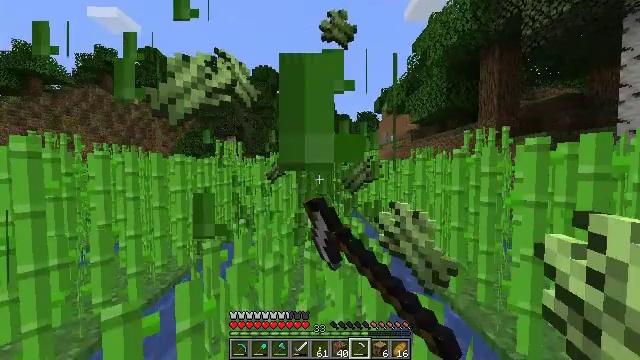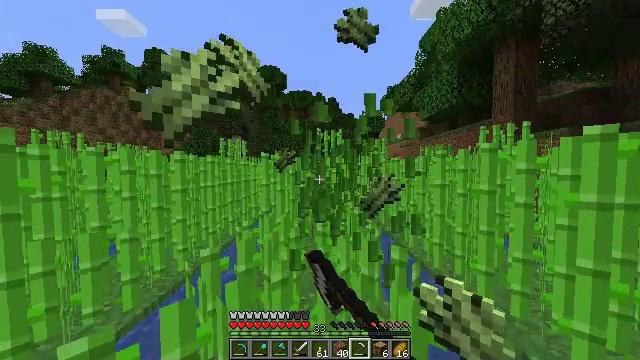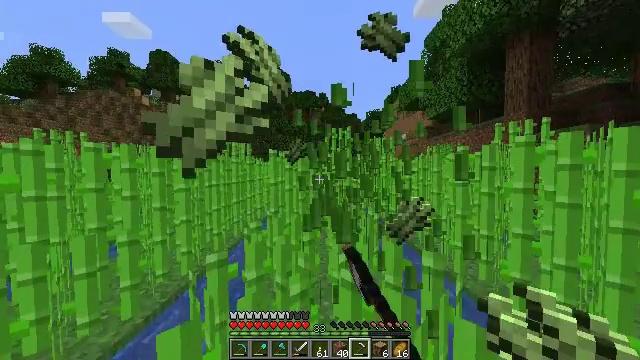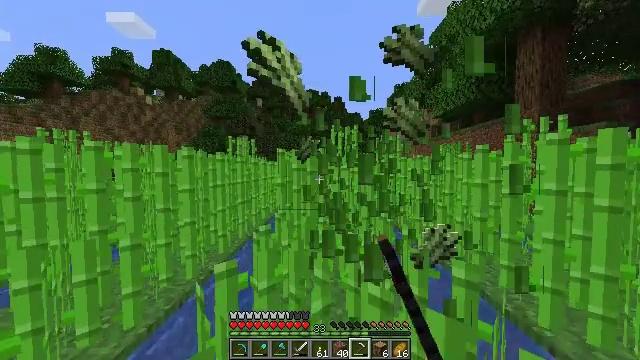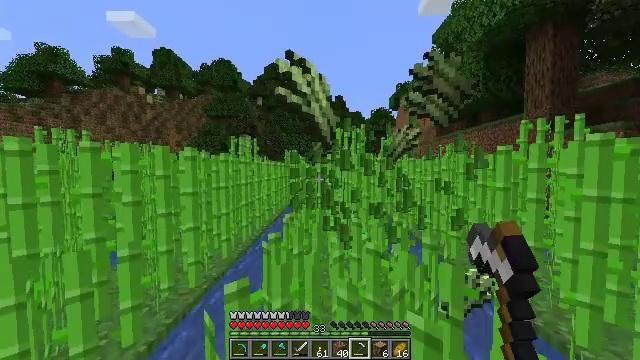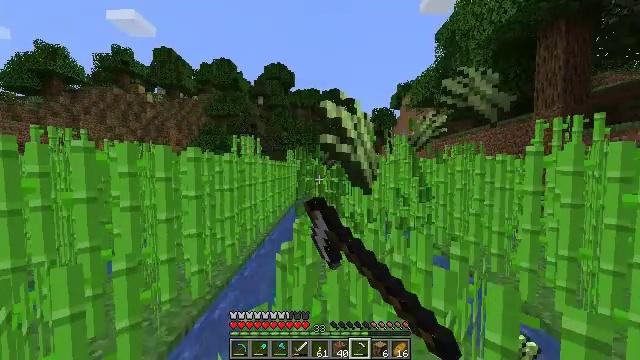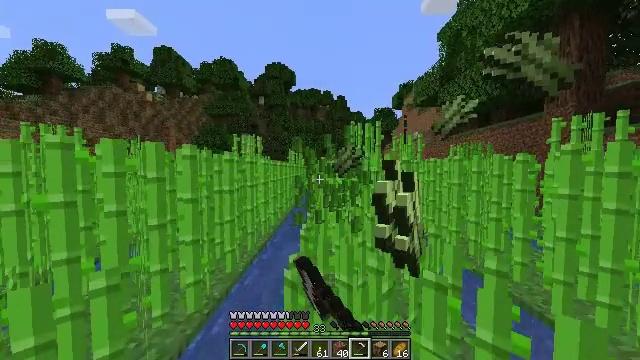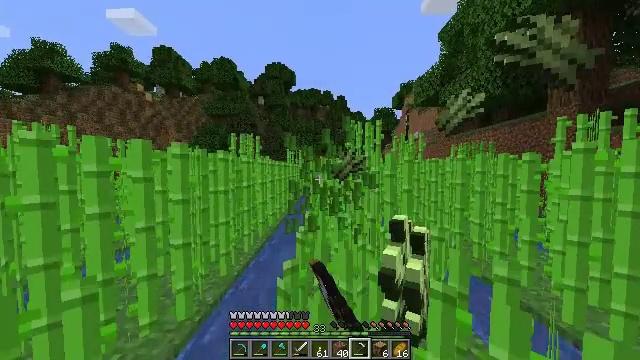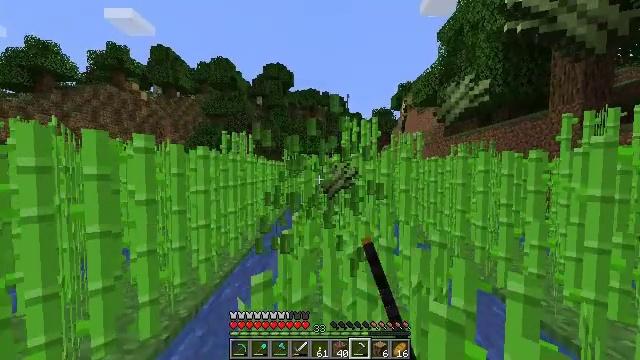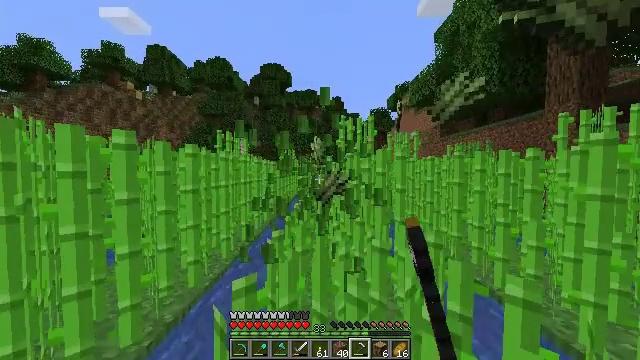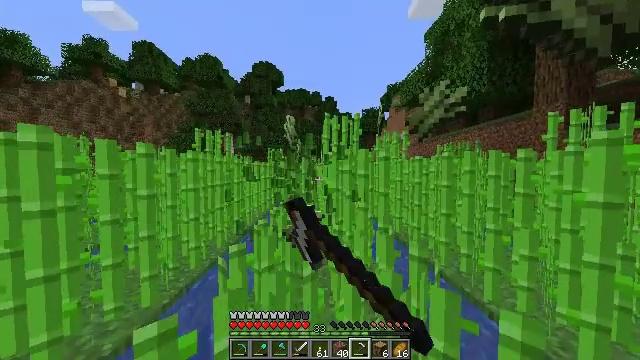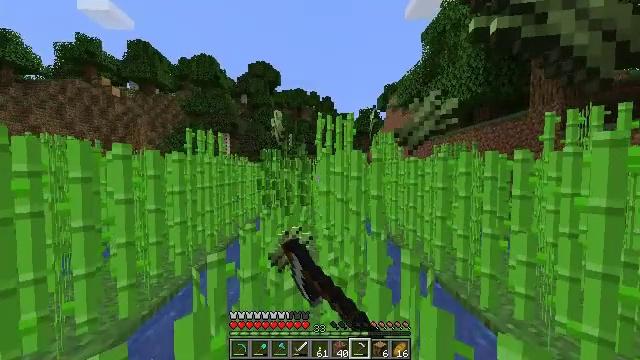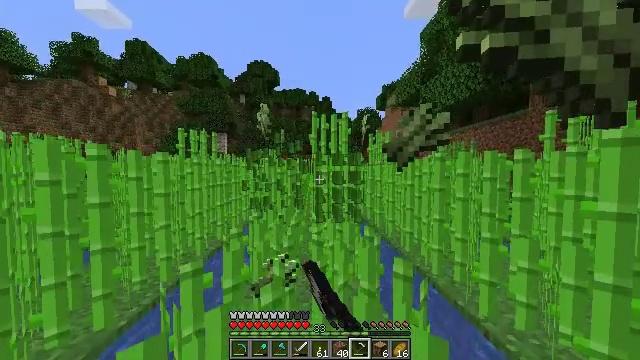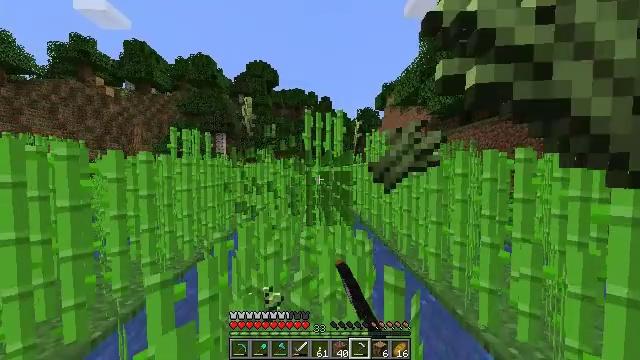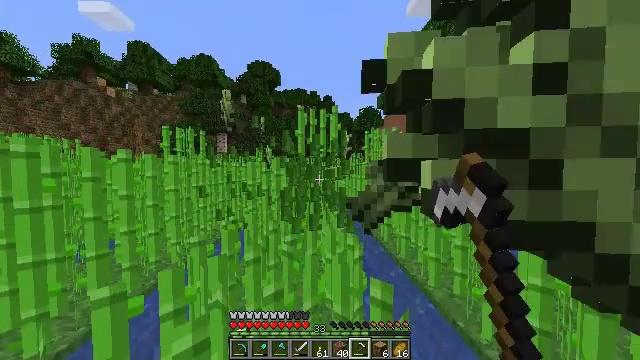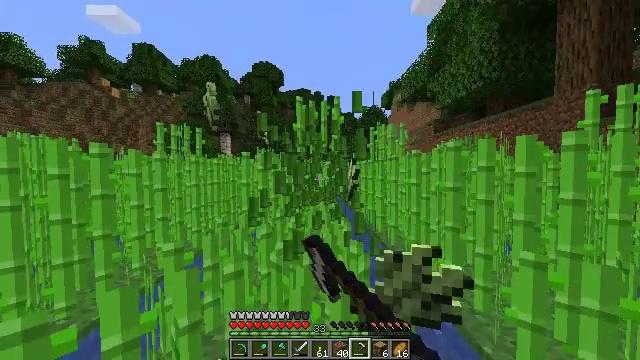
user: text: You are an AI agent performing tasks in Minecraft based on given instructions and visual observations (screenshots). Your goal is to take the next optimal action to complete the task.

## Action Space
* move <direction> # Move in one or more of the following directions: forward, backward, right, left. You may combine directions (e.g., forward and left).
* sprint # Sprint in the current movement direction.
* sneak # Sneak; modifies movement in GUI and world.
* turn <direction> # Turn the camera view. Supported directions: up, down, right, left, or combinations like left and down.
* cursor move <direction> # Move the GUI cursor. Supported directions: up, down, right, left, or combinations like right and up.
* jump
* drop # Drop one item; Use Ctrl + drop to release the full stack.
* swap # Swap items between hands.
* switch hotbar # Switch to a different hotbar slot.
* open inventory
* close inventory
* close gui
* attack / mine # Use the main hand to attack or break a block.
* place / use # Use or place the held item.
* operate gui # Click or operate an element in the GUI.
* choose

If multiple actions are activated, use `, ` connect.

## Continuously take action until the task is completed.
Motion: motion action
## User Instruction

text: Gather sugar cane for crafting.
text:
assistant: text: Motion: move forward and move left, sprint, turn left, attack / mine
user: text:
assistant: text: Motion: move forward and move left, sprint, attack / mine
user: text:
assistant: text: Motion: move forward and move left, sprint, attack / mine
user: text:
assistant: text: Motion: move forward and move left, sprint, attack / mine
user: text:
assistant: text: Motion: move forward and move left, sprint, attack / mine
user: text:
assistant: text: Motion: move forward, sprint, attack / mine
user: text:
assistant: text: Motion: move forward and move right, sprint, attack / mine
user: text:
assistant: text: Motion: move forward and move right, sprint, attack / mine
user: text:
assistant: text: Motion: move forward and move right, sprint, attack / mine
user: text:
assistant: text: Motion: move forward and move right, sprint, turn right, attack / mine
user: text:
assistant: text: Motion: move forward and move right, sprint, attack / mine
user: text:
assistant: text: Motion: move forward and move right, sprint, attack / mine
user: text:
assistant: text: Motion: move forward and move right, sprint, attack / mine
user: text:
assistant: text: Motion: move forward, sprint, attack / mine
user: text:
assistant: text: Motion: move forward and move left, sprint, turn left, attack / mine
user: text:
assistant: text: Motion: move forward and move left, sprint, attack / mine
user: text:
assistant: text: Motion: move forward and move left, sprint, attack / mine
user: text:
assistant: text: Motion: move forward and move left, sprint, attack / mine
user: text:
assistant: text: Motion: move forward and move left, sprint, attack / mine
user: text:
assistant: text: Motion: move forward and move left, sprint, attack / mine
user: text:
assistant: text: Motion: move forward, sprint, attack / mine
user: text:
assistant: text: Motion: move forward and move right, sprint, attack / mine
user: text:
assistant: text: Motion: move forward and move right, sprint, attack / mine
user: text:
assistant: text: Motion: move forward and move right, sprint, attack / mine
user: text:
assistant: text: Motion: move forward and move right, sprint, attack / mine
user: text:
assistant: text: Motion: move forward and move right, sprint, turn right, attack / mine
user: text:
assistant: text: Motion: move forward, sprint, attack / mine
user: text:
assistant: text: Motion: move forward, sprint, attack / mine
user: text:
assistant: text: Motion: move forward and move left, sprint, attack / mine
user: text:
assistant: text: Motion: move forward and move left, sprint, turn left, attack / mine